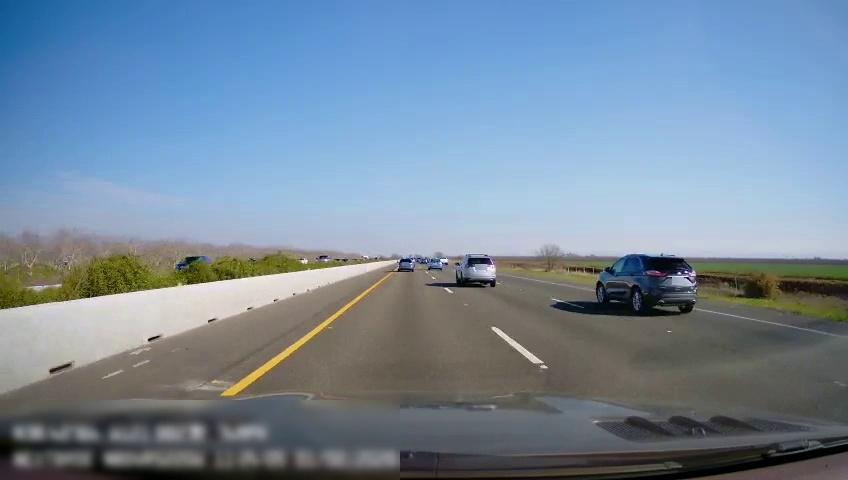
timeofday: Day
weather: Sunny
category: Drivable Space
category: Vehicles | Car
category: Vehicles | Van
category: Vehicles | SUV
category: Vehicles | SUV
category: Vehicles | SUV
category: Lanes | Current Lane
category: Lanes | Current Lane
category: Lanes | Alternate Lane
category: Lanes | Alternate Lane